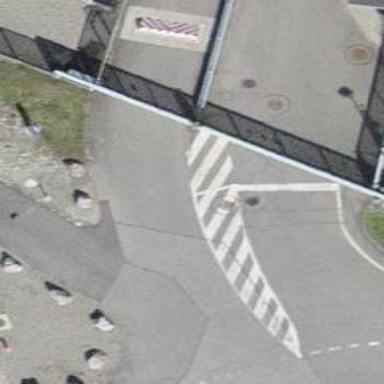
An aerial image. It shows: Gate.